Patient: sex M, age 40
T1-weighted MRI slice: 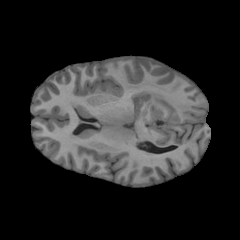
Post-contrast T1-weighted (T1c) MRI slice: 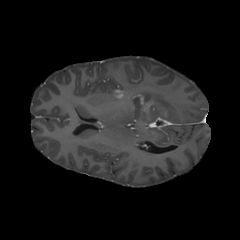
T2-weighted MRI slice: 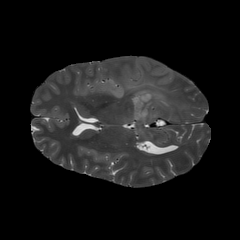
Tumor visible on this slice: yes
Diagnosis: Astrocytoma, IDH-mutant
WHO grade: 3